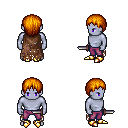
a pixel art fantasy rpg character, male body template, dark elf, purple skin, brown tattered cape, magenta pants, dark blonde plain hairstyle, gold boots, dagger, four views (front, back, left, right), 2x2 character sprite sheet, small pixel art, hard edges, no anti-aliasing